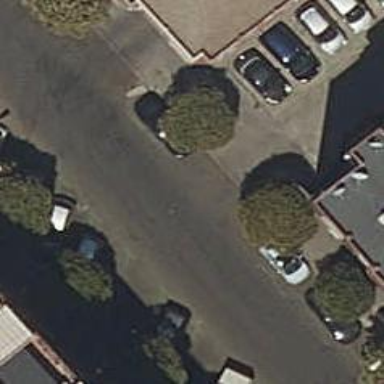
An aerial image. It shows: Living street.